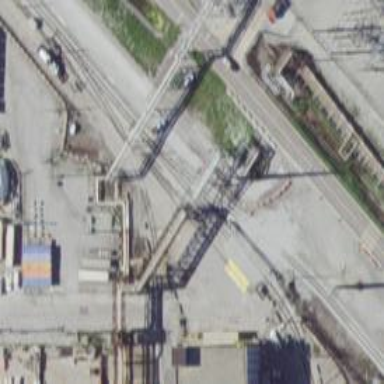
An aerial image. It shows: Rail spur service.